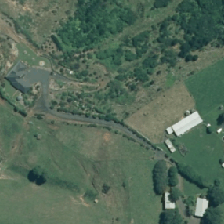
Land cover: low_producing_grassland